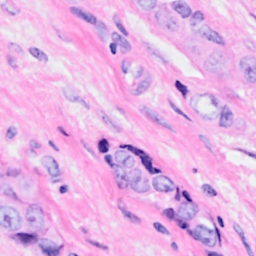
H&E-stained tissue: Breast